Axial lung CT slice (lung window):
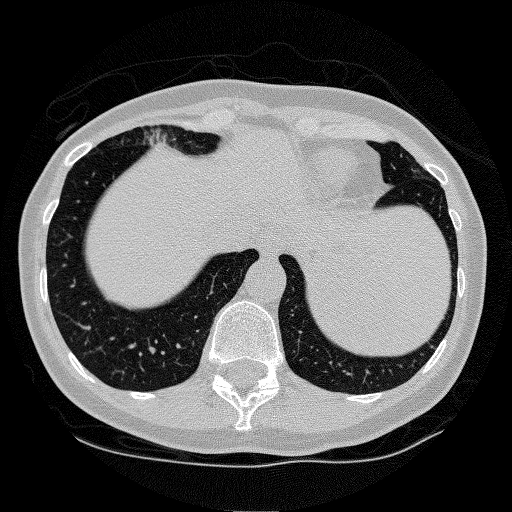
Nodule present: no